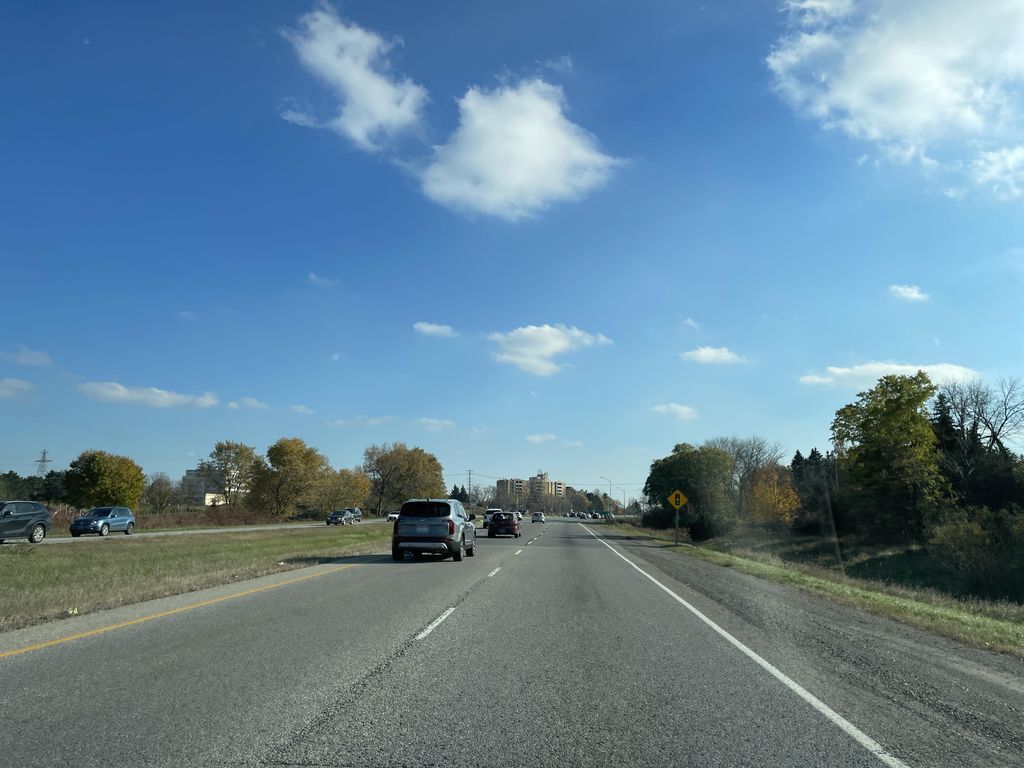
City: kitchener-waterloo